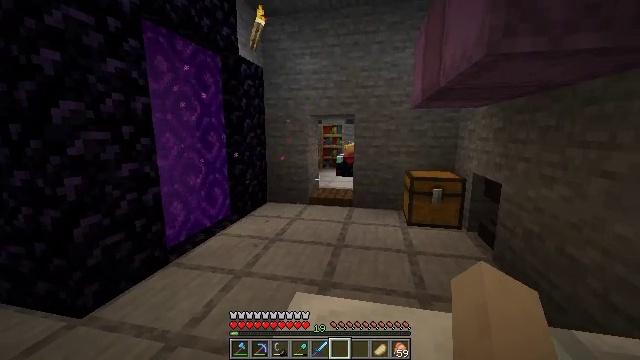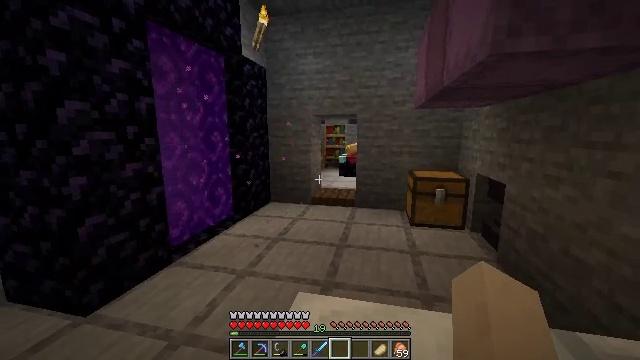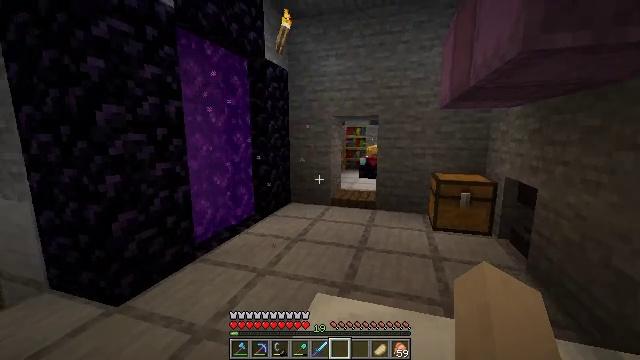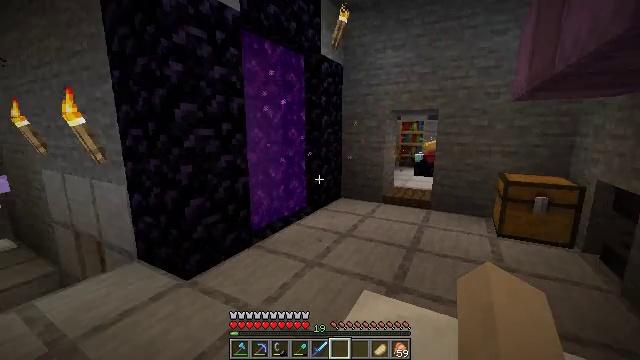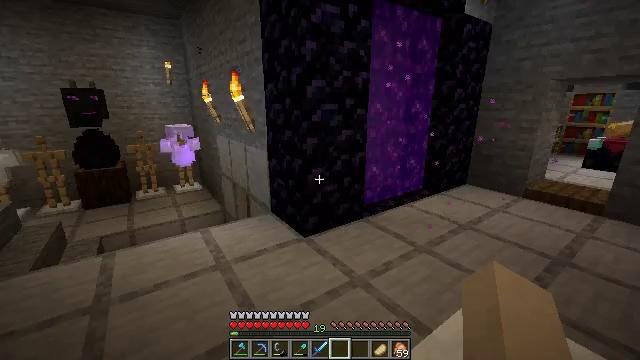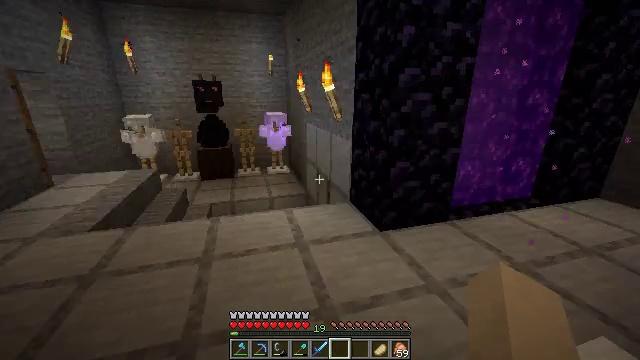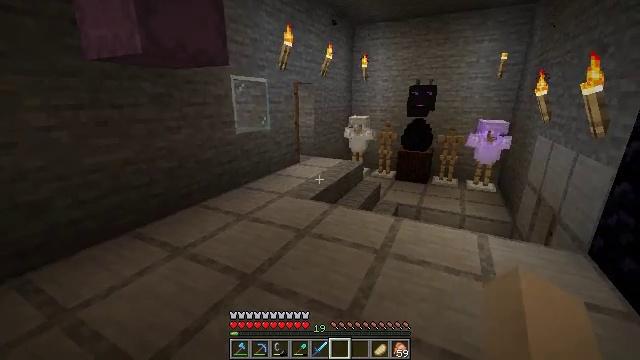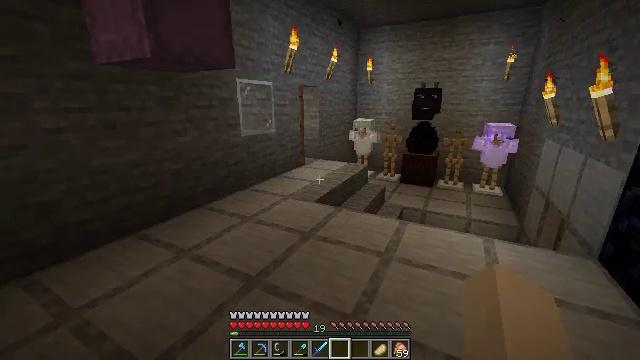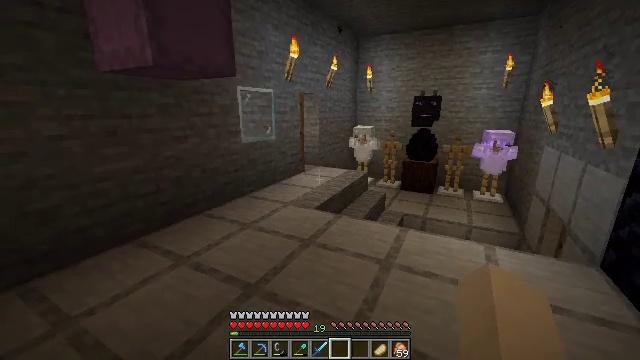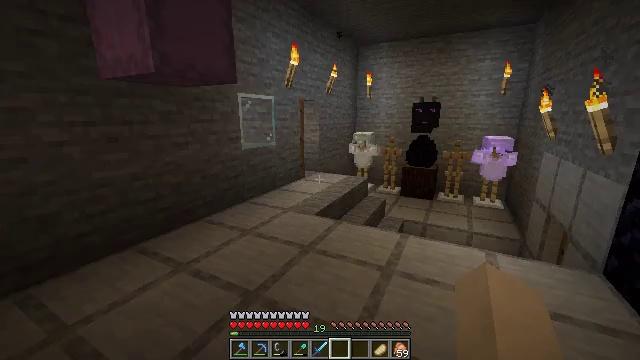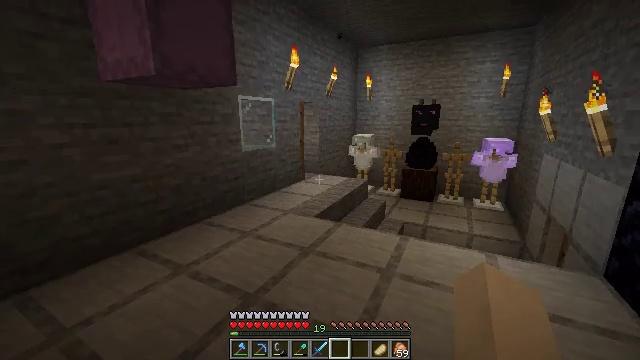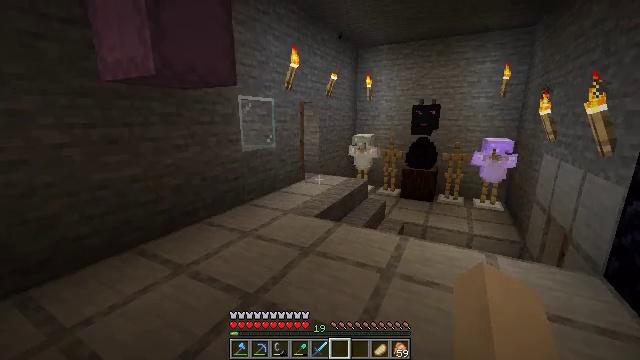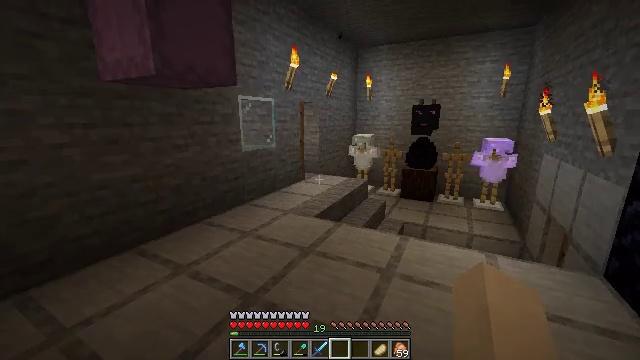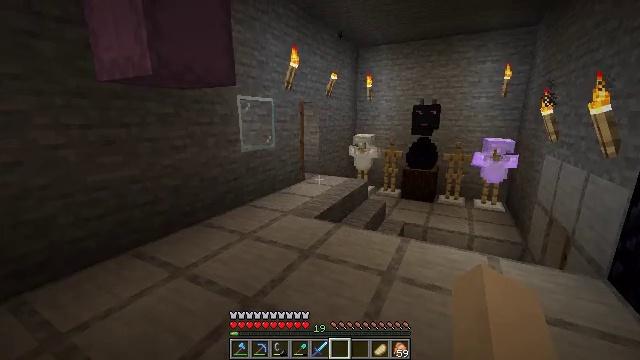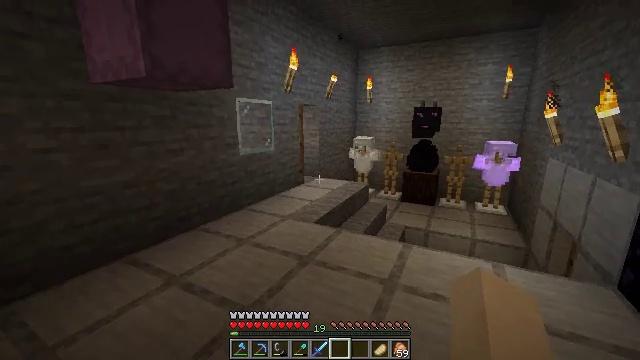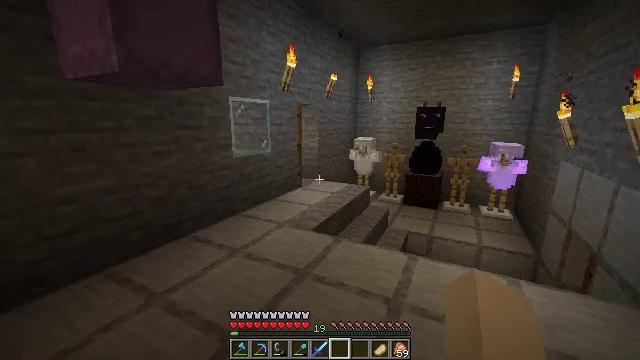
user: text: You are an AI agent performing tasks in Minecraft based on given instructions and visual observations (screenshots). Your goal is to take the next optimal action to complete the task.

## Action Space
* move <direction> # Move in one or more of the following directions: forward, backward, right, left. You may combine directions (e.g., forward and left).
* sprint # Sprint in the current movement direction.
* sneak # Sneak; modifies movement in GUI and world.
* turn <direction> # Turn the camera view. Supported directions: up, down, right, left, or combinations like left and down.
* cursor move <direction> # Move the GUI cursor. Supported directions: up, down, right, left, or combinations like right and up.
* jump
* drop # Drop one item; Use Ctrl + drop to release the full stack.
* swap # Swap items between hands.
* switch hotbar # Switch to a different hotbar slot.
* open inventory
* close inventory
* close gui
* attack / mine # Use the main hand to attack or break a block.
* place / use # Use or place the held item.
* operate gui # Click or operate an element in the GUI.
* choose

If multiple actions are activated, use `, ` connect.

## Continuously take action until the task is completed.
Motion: motion action
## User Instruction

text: Create a smooth stone slab at the crafting table.
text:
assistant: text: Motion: no_op
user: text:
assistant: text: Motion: turn left
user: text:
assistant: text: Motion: turn left and down
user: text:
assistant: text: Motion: turn left and down
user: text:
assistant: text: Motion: turn left and down
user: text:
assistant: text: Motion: turn left
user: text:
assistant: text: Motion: turn left
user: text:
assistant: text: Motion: turn up
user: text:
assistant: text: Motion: turn up
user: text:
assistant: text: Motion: no_op
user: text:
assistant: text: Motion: no_op
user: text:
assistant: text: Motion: no_op
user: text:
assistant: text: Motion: move forward
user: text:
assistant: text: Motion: move forward
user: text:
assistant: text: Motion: move forward
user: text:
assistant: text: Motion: move forward
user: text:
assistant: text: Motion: move forward
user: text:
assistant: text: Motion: move forward
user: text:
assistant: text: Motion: move forward
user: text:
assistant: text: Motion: move forward and move left
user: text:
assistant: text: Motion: move forward and move left, turn up
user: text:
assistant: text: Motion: move forward and move left, turn right and up
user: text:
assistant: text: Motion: move forward and move left, turn right and up
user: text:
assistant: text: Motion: move left, turn right
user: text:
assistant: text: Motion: turn right
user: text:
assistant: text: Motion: turn right
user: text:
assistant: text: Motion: turn right
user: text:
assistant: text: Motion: turn right
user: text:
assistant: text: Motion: no_op
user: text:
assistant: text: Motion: turn right